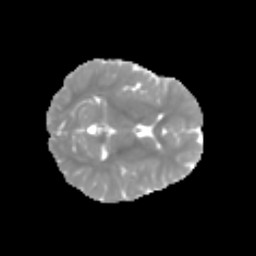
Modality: MD
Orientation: axial
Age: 6
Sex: female
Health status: healthy